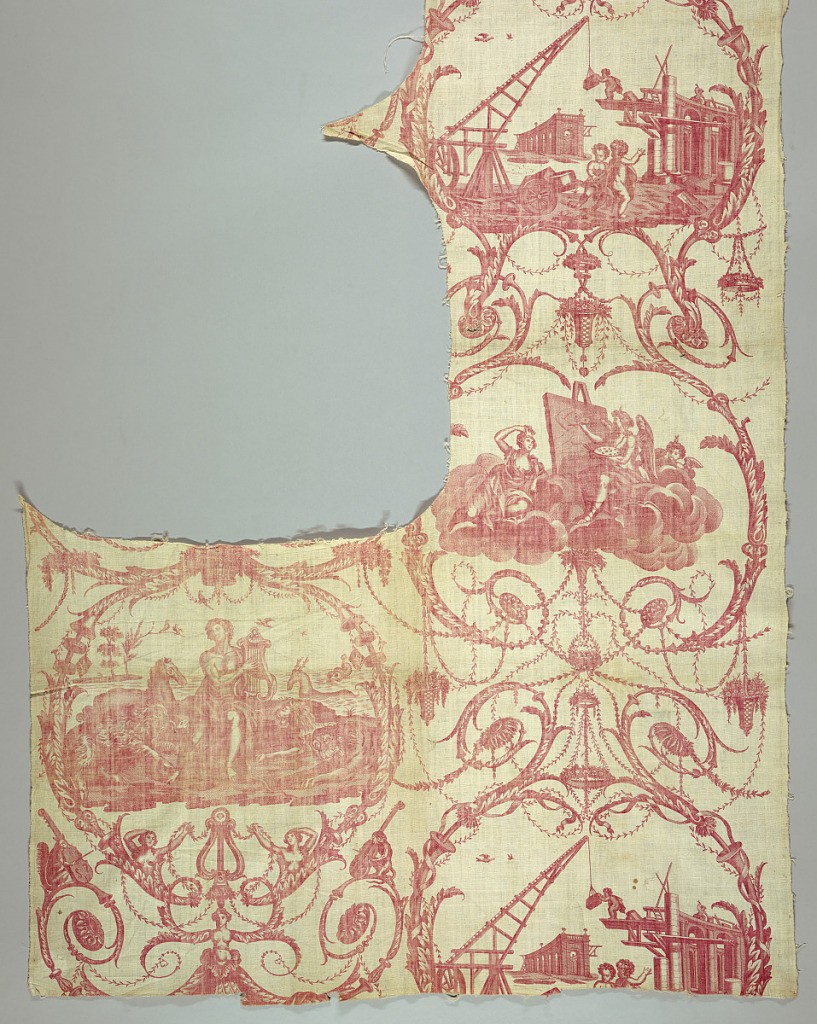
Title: Les Arts
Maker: Dubern & Cie.
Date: ca. 1780
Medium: cotton Technique: printed by engraved plate on plain weave
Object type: Textile
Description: Four different scenes in elaborately framed cartouches with allegorical figures illustrating music, painting, architecture, and sculpture in red on white.
At top of component 'a' a series of small brown dots indicates a chef was present. Component 'b' is very faded.